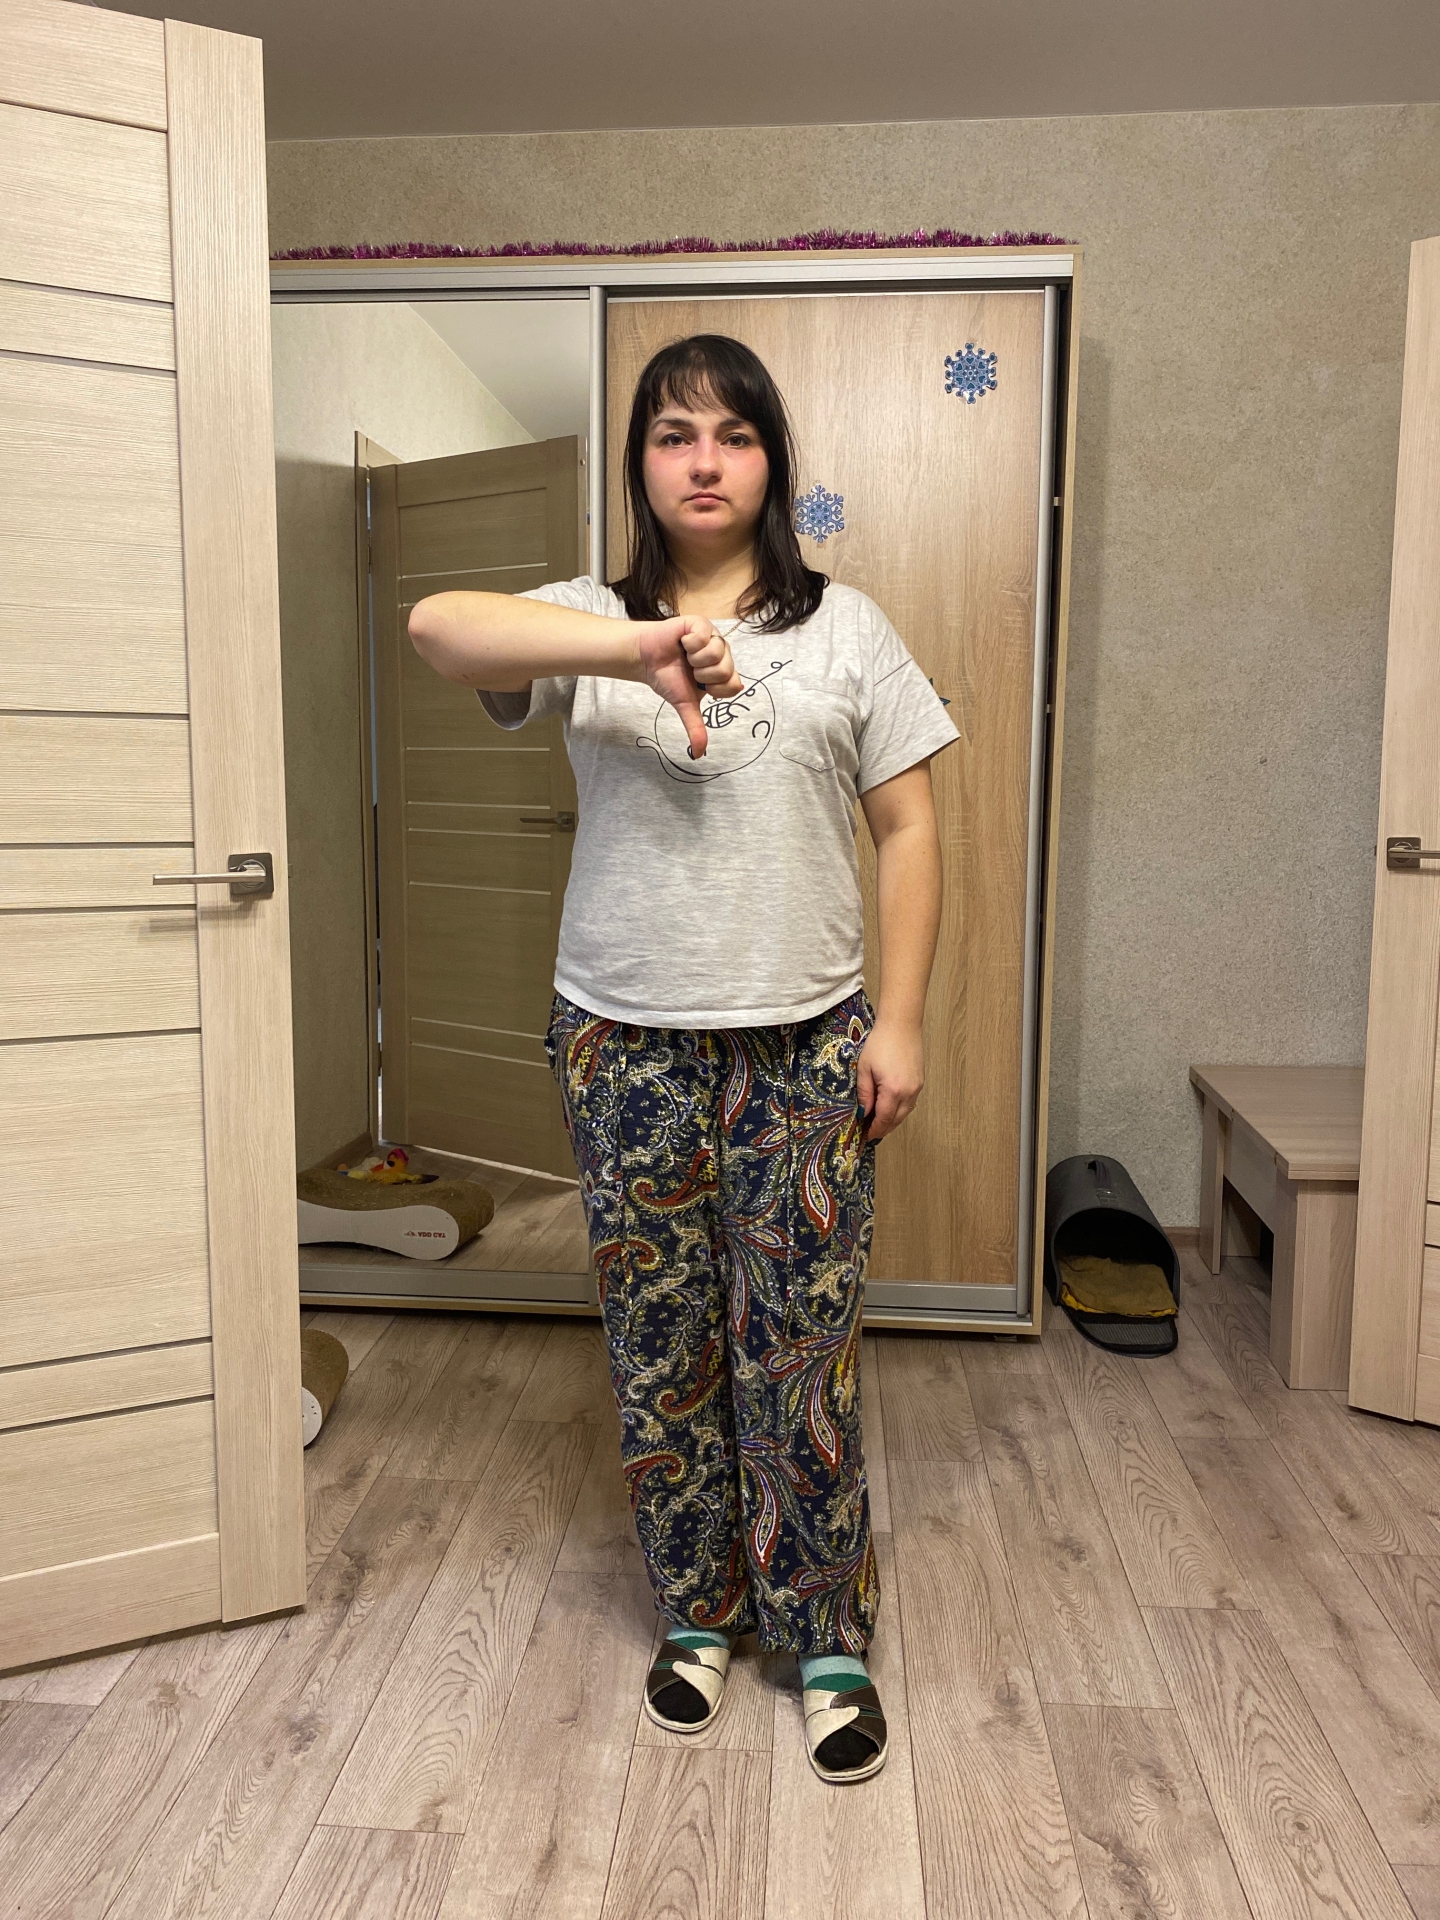
Label: clear